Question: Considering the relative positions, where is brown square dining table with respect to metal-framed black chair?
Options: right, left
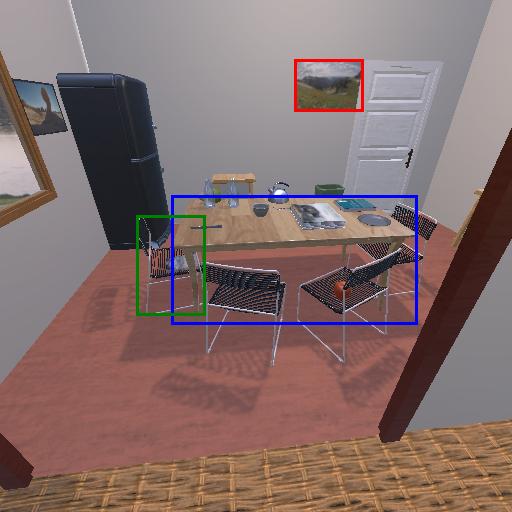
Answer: right